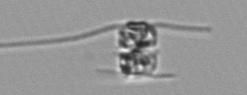
Label: Chaetoceros_danicus